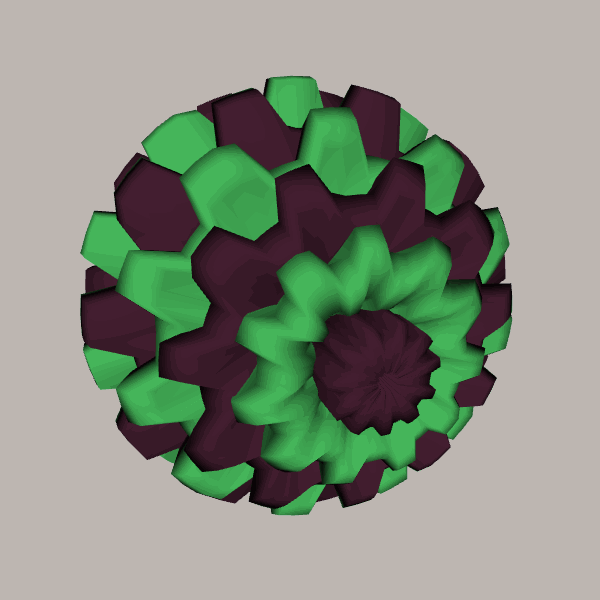
Background: light